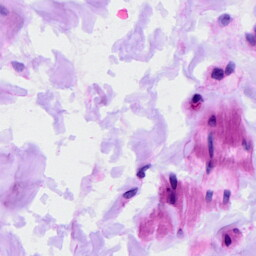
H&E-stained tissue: Ovarian